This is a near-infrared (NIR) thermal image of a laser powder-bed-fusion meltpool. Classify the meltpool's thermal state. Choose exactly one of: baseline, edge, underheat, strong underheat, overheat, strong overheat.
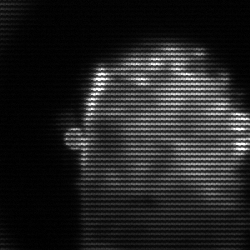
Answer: baseline